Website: bh-photo
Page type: address-validator
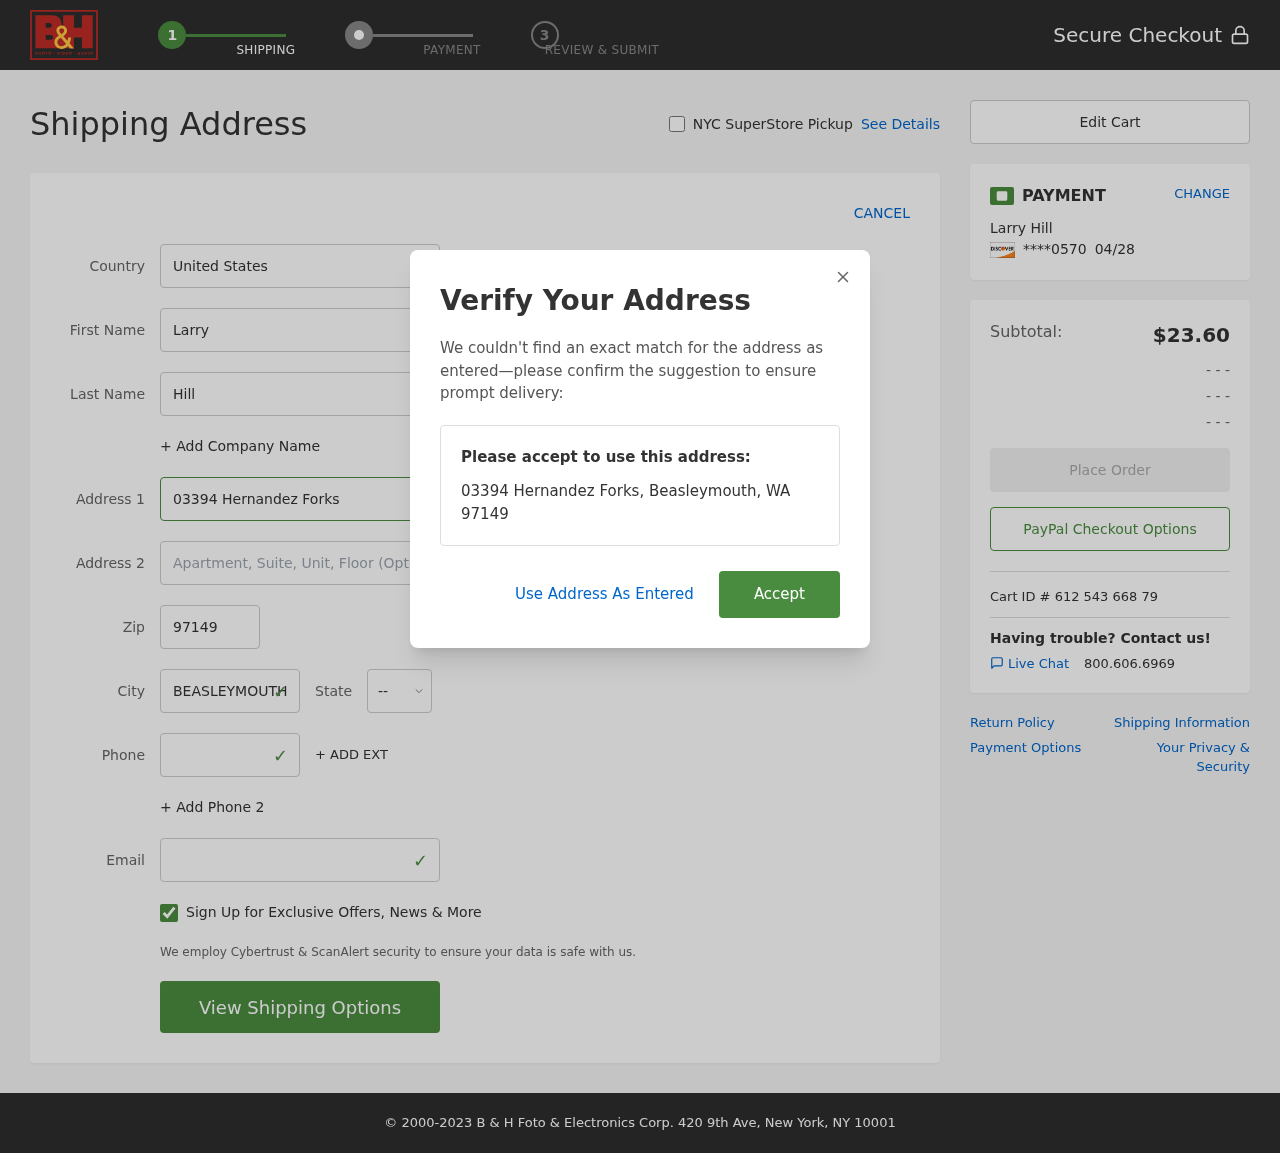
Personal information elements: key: PII_CARD_EXPIRY
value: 04/28
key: PII_CARD_LAST4
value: ****0570
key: PII_CITY
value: Beasleymouth
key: PII_COUNTRY
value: United States
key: PII_EMAIL
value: larry_hill@hotmail.com
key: PII_FIRSTNAME
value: Larry
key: PII_FULLNAME
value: Larry Hill
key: PII_LASTNAME
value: Hill
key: PII_PHONE
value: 4847958773
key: PII_POSTCODE
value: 97149
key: PII_STATE_ABBR
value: WA
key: PII_STREET
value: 03394 Hernandez Forks
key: PII_CITY_STATE_ZIP
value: Beasleymouth, WA 97149
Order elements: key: ORDER_SUBTOTAL
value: $23.60
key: ORDER_ID
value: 612 543 668 79